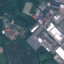
Land use / land cover class: Industrial